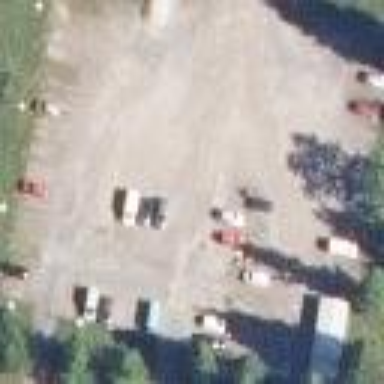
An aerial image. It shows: Unpaved parking area.